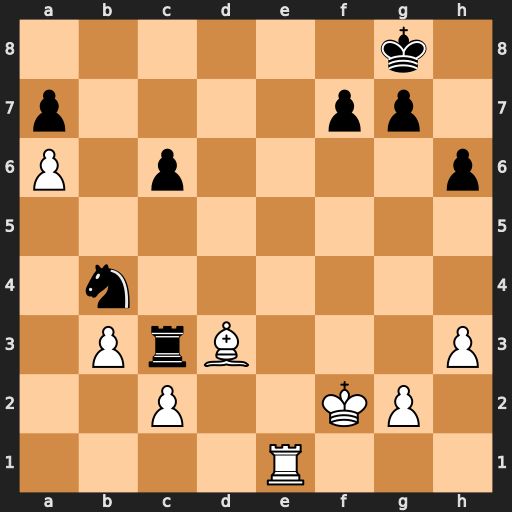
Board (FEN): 6k1/p4pp1/P1p4p/8/1n6/1PrB3P/2P2KP1/4R3
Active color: w
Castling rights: -
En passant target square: -
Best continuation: Re8#